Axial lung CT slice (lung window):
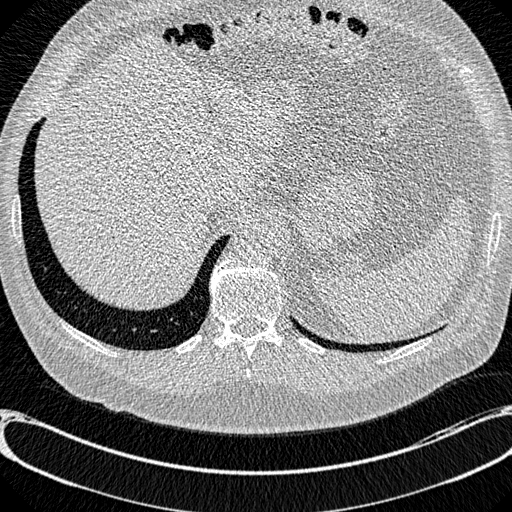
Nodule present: no